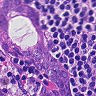
Metastatic tissue present: yes